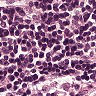
Metastatic tissue present: no